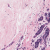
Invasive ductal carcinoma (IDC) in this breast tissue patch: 0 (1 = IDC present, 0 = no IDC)